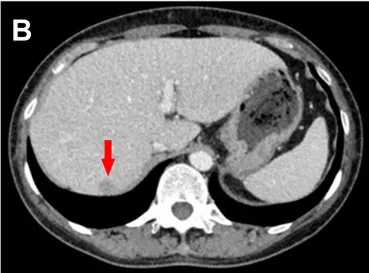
A 1.1cm hypodense nodule in the right upper posterior lobe of the liver.
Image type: radiology (ct)